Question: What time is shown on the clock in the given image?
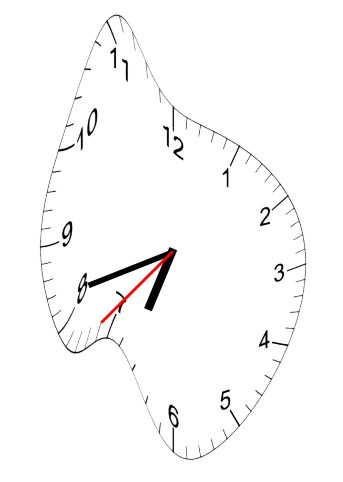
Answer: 06:41:37